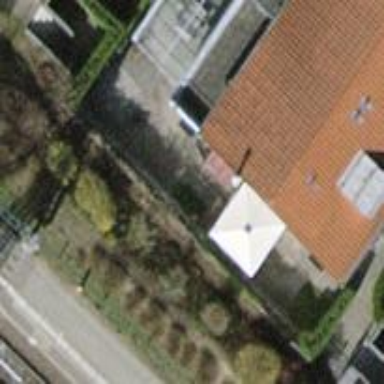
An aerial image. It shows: Terrace-style building with gabled roof.